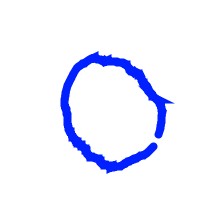
Shape: circle